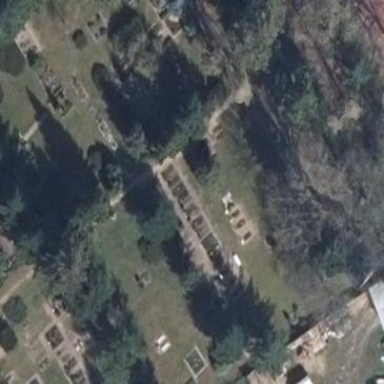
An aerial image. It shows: Cemetery.